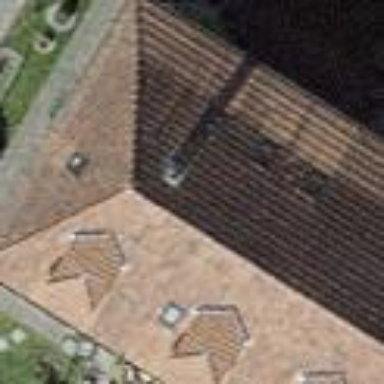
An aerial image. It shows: Semidetached house with hipped roof covered in maroon roof tiles.